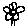
Label: flower